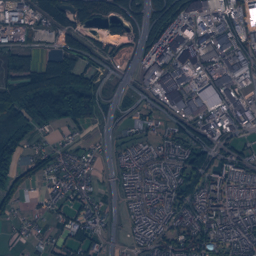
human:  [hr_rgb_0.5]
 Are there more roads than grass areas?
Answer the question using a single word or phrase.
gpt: yes

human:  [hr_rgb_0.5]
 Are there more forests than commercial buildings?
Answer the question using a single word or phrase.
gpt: yes

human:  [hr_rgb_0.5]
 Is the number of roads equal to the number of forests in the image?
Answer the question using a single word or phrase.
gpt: no

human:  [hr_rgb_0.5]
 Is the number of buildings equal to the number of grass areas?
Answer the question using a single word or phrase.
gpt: no

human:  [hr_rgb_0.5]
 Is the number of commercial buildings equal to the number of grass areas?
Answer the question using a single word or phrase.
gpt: no

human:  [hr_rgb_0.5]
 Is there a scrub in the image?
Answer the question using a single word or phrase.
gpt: yes

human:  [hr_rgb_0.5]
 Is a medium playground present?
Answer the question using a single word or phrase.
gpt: yes

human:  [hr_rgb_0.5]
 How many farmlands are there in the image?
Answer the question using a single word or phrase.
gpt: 30

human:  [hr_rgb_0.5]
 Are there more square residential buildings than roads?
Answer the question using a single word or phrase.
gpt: no

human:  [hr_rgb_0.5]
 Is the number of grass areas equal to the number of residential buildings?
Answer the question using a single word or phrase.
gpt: no

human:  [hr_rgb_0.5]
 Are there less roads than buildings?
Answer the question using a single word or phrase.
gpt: yes

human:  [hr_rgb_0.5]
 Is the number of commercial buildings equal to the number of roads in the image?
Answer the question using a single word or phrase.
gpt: no

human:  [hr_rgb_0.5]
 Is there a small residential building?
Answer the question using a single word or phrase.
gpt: yes

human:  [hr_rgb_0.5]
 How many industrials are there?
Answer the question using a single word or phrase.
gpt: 3

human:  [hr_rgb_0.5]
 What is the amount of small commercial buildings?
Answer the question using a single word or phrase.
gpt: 51

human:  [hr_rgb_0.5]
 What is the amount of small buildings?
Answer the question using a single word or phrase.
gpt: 5036

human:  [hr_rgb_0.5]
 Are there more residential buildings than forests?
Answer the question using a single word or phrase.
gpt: yes

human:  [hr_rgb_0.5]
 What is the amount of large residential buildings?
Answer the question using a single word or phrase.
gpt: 14

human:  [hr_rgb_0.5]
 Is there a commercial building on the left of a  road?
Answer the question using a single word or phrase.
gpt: yes

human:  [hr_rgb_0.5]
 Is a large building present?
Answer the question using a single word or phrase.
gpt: yes

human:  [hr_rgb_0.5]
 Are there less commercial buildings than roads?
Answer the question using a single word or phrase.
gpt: yes

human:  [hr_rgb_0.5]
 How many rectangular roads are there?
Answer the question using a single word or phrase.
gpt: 0

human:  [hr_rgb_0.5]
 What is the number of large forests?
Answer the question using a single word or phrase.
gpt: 52

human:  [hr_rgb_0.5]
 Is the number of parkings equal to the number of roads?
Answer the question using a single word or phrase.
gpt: no

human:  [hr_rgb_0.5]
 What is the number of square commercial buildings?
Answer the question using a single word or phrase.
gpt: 0

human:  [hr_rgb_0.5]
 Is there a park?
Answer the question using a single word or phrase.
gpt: yes

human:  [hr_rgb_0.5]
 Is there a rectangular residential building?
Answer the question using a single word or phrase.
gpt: yes

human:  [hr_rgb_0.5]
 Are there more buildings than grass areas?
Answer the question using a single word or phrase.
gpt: yes

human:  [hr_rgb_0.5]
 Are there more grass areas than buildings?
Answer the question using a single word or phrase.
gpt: no

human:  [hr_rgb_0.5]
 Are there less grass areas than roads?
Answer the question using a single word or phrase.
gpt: yes

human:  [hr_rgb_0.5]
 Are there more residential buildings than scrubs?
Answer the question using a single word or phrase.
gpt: yes

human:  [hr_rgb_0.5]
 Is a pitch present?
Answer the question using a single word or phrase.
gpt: yes

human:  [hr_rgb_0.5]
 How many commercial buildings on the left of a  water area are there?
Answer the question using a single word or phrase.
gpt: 60

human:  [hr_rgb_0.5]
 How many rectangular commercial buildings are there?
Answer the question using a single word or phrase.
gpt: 24

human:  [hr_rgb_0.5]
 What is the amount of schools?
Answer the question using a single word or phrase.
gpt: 4

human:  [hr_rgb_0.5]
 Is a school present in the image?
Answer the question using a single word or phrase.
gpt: yes